Question: i'm having a problem with virtual serial ports in C#: when i call the Write function, it automatically throws a TimeOutException, but the client receives the data.
It only happens with virtual ports (i'm using Free Virtual Serial Ports from HDDSoftware, with a bridge COM12<->COM13). I open COM12 with the Visual Studio and the COM13 with Hercules. The application throws the timeout exception but Hercules receives the message.
It doesn't matter if i set 1000ms or 1000000ms of Read/Write port timeout.
Thanks!!
'''
using (SerialPort port = new SerialPort("COM13"))
{
// configure serial port
port.BaudRate = 9600;
port.DataBits = 8;
port.Parity = Parity.None;
port.StopBits = StopBits.One;
port.Open();
port.ReadTimeout = 10000;
byte[] buffer = Encoding.ASCII.GetBytes("HELLO WORLD");
try
{
port.Write(buffer, 0, buffer.Length);
}
catch(TimeoutException)
{
Console.WriteLine("Write timeout");
}
Console.WriteLine(DateTime.Now.ToString("HH:mm:ss"));
try
{
byte[] buf = new byte[100];
port.Read(buf, 0, 1);
}
catch(IOException)
{
Console.WriteLine("Read timeout");
}
Console.WriteLine(DateTime.Now.ToString("HH:mm:ss"));
}
'''
After a few tests (putting the Write into a try-catch), the Read operation also throws a TimeOutException instantly.
This is what i get when run the test. It is supposed to be:
12:16:06
(Read timeout)
12:16:16

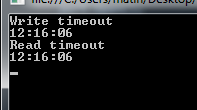
Answer: As Hans Passant said, it was a problem with the Virtual COM software. I tried with Virtual Serial Port from Eltima Software and worked fine!